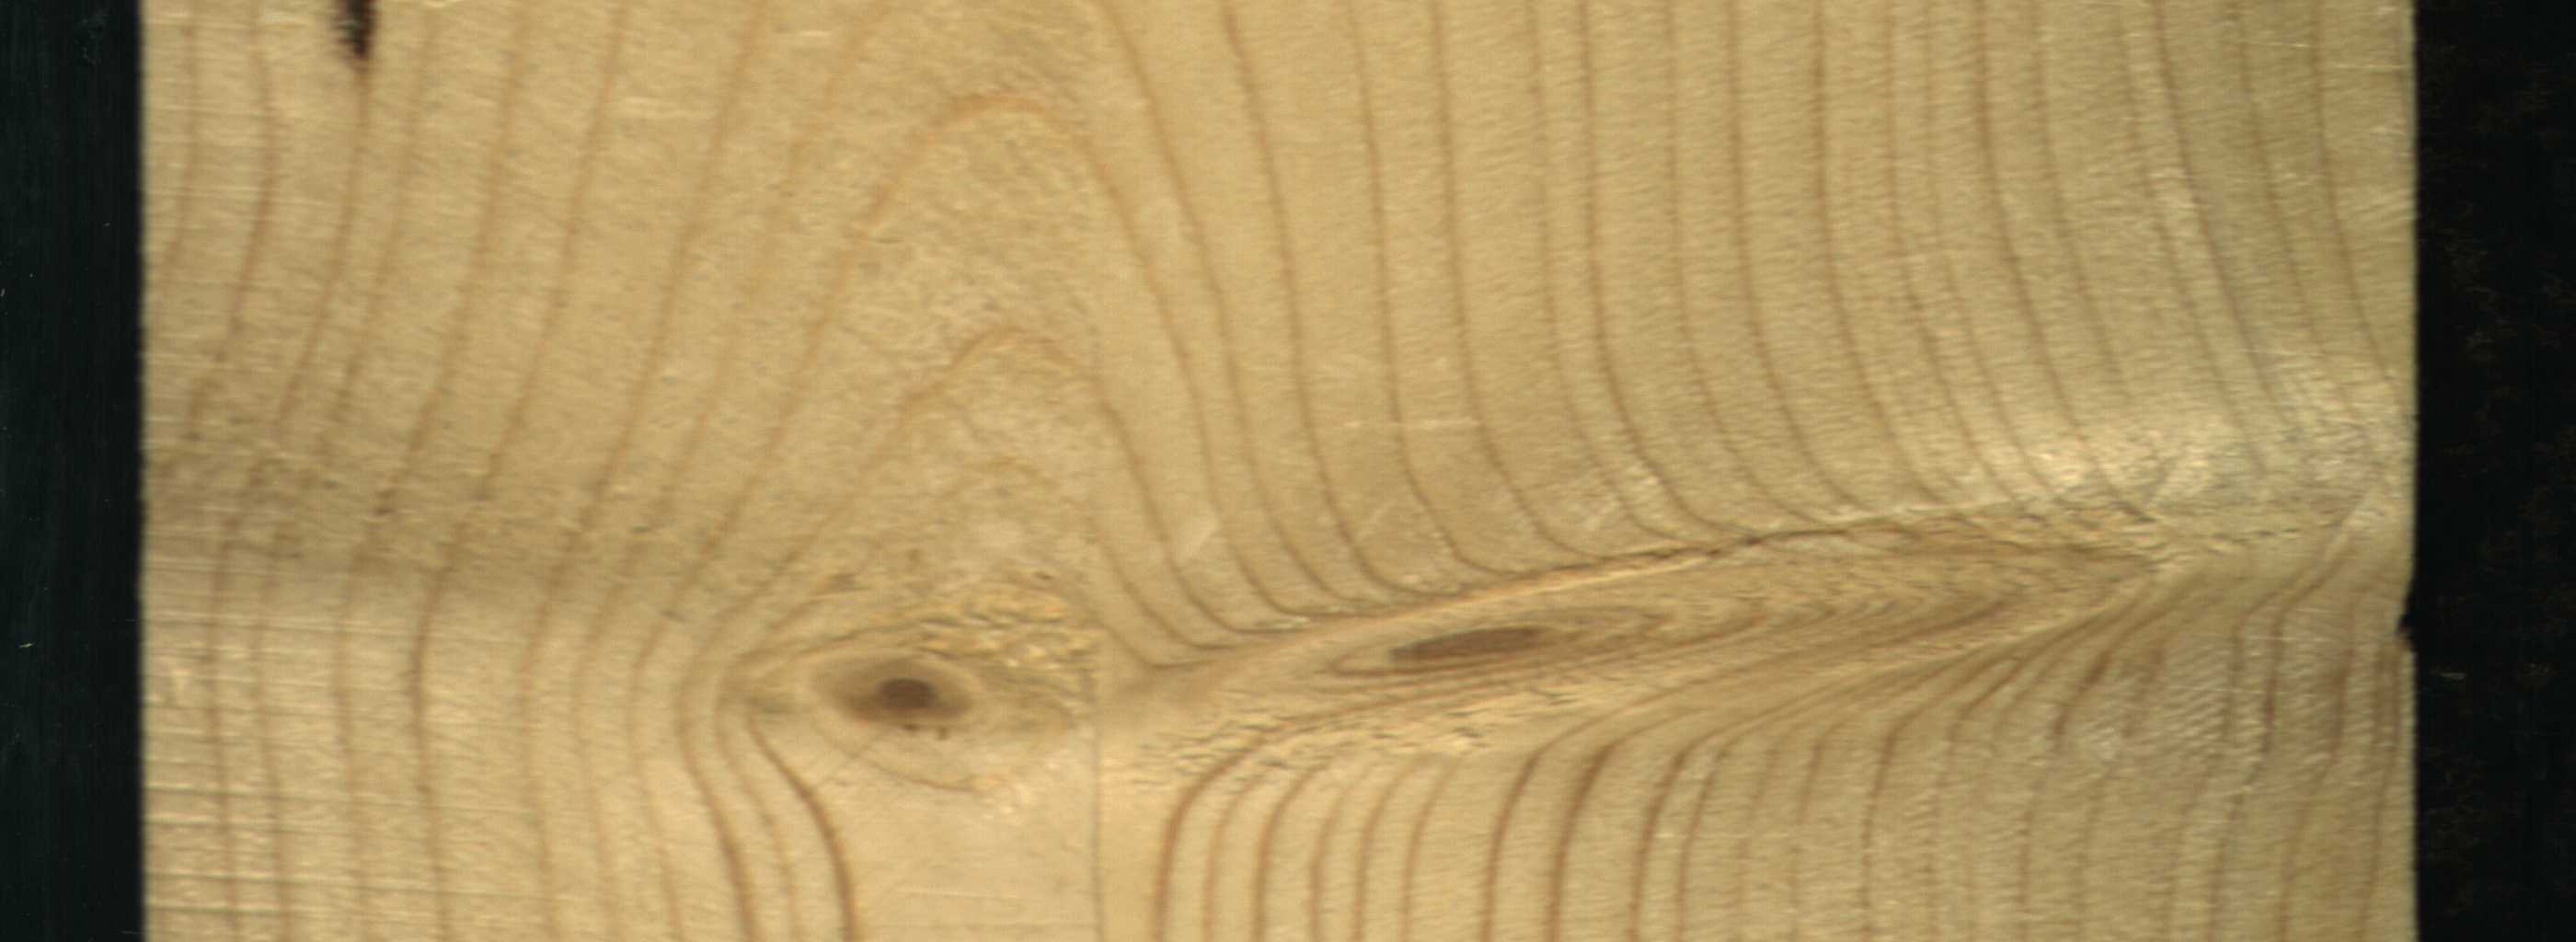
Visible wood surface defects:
resin
Live_Knot
Live_Knot